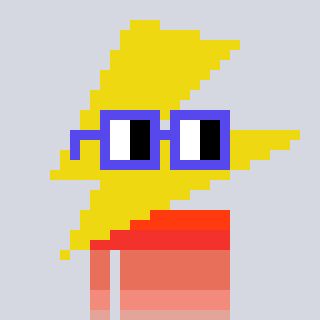
a pixel art character with square blue glasses, a lightning bolt-shaped head and a teal-colored body on a cool background